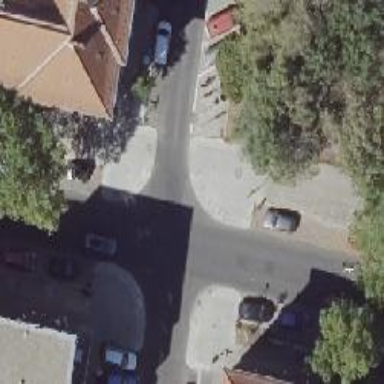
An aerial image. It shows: Unmarked crossing on the road.